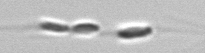
Label: Dinobryon